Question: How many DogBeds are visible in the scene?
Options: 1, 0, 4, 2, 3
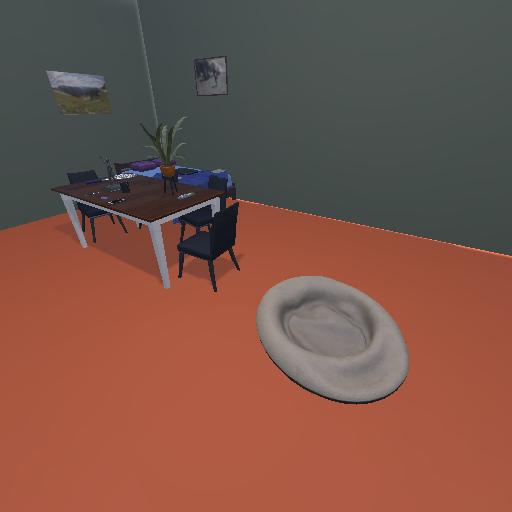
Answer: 1